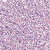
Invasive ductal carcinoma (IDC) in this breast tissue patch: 1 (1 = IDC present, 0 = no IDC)